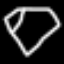
Label: diamond